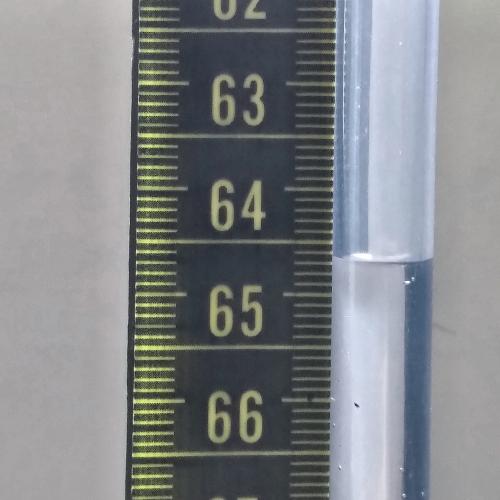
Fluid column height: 64.7 cm